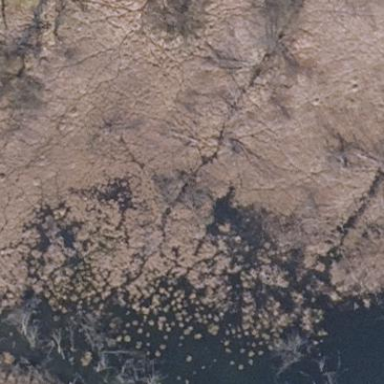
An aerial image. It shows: Patch of scrub vegetation.